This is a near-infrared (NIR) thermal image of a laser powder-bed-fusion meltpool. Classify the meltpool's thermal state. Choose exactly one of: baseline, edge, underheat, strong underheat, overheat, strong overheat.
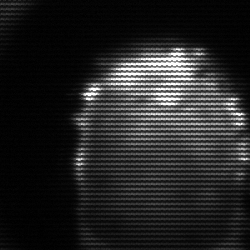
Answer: baseline